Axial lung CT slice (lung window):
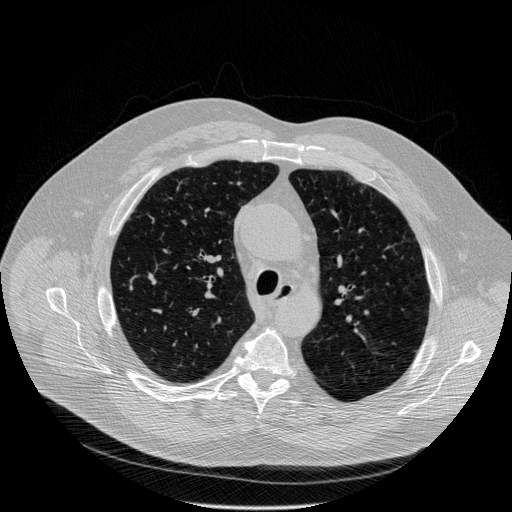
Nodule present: no